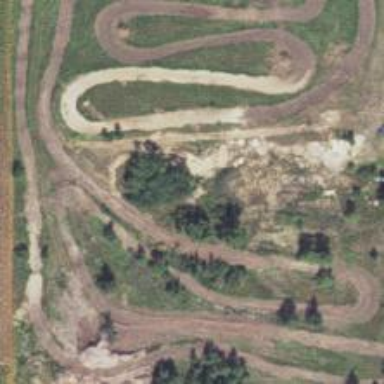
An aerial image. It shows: Motor track designed for leisure and sport activities.